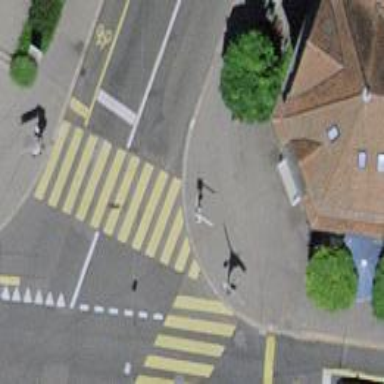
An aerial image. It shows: Kerb barrier.